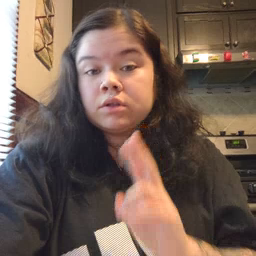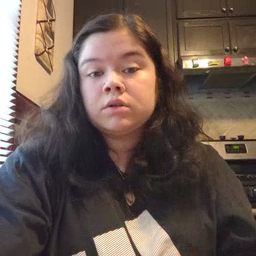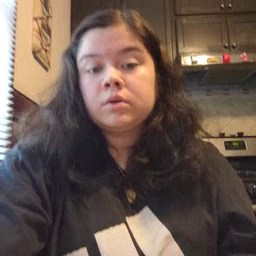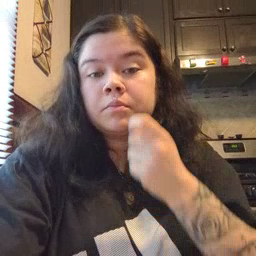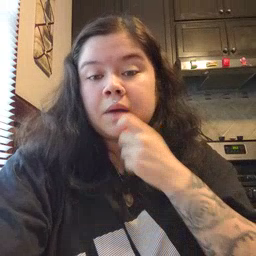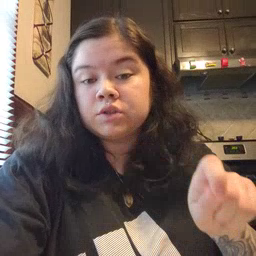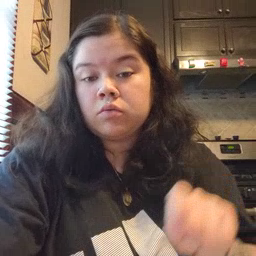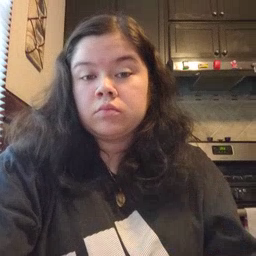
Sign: pencil